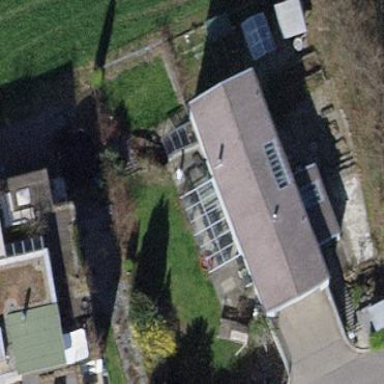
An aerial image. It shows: Simple and straightforward house.